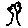
Label: tree